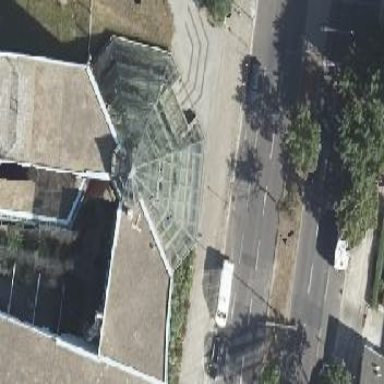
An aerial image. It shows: Building with pyramidal-shaped roof.